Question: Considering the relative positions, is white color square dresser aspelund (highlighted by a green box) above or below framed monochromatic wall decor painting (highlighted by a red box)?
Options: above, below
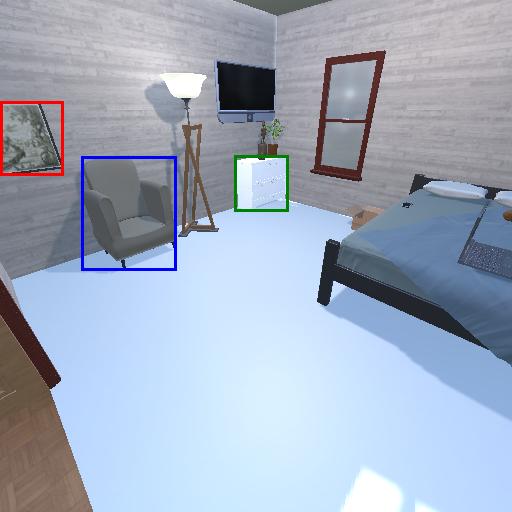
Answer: above